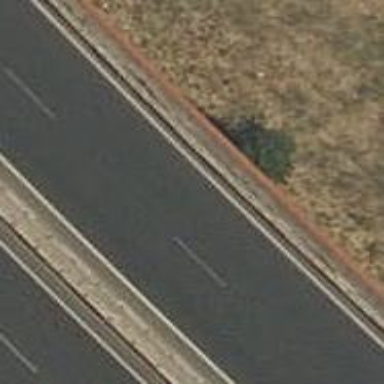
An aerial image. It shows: Trunk road bridge.